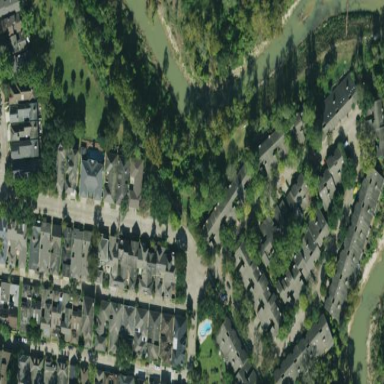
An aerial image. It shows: Residential area consisting of townhomes.